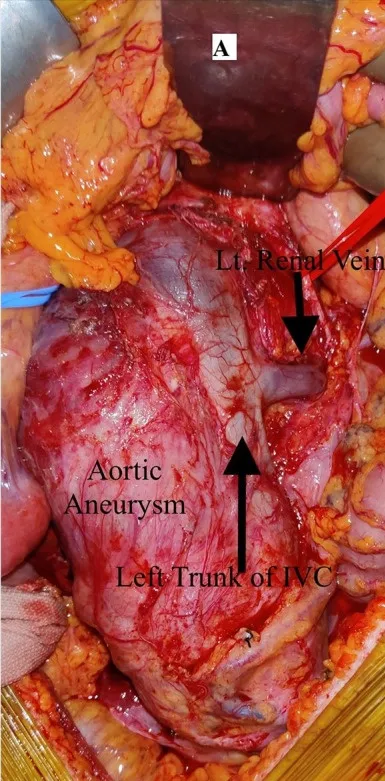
(A) Intraoperative image showing left trunk of Inferior Vena Cava continuing as preaortic trunk.
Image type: medical_photograph (other_medical_photograph)